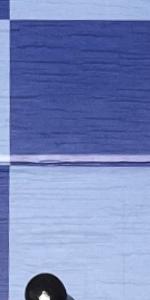
Label: Empty